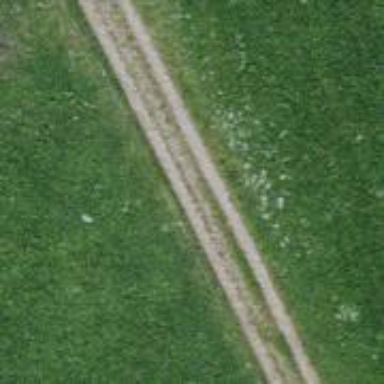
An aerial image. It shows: Track road with grade3 tracktype.